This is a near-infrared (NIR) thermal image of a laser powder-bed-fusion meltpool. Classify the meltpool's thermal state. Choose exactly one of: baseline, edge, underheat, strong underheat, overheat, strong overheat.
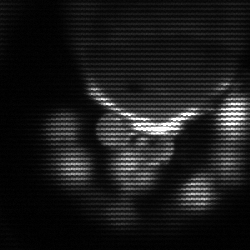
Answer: baseline